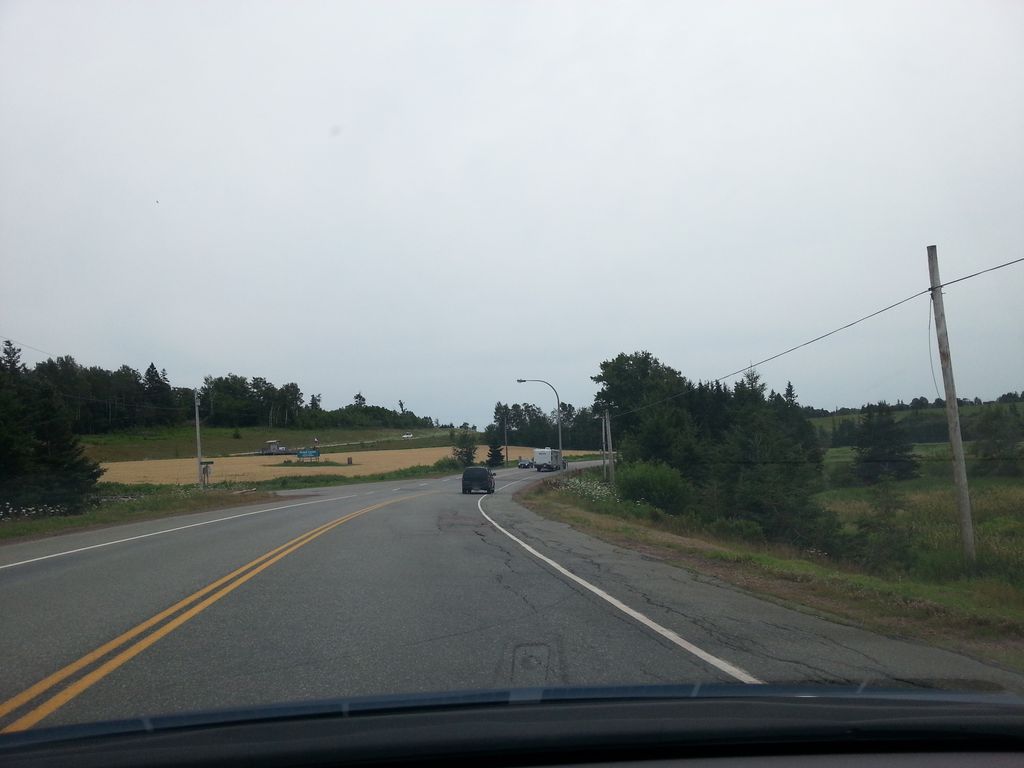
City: charlottetown